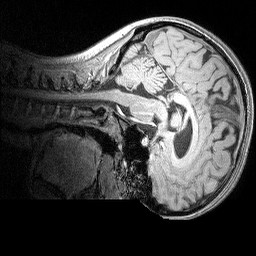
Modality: MP2RAGE
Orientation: sagittal
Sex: female
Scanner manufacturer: siemens
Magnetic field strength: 3 T
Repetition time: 5 s
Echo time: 0.00292 s